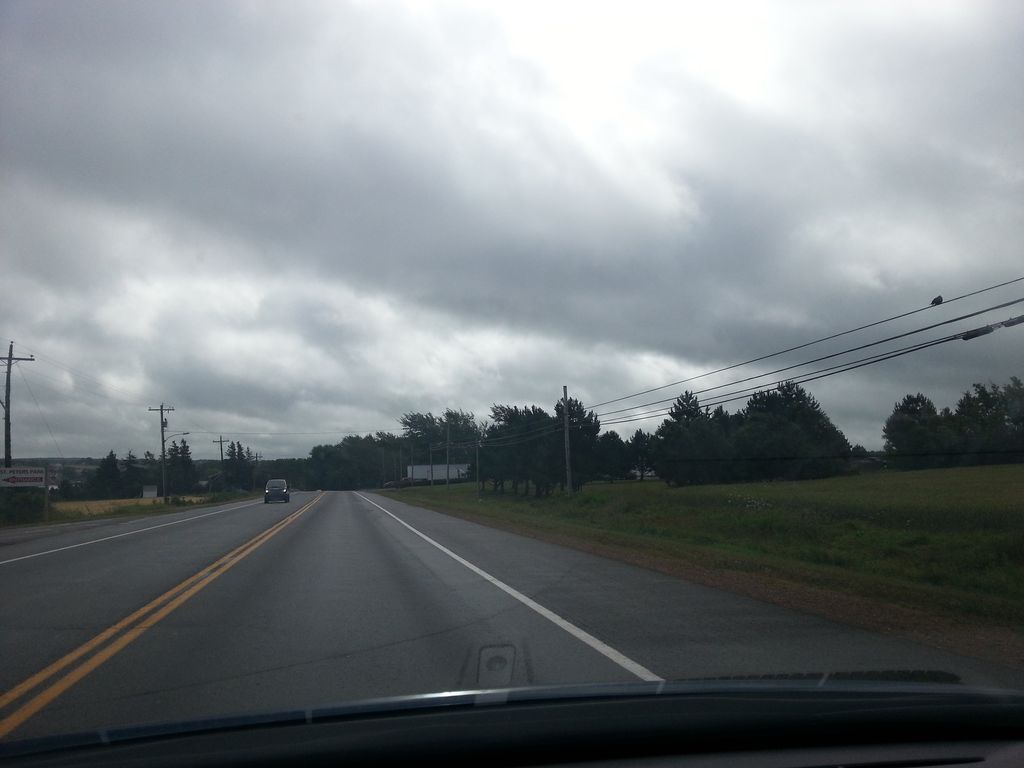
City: charlottetown